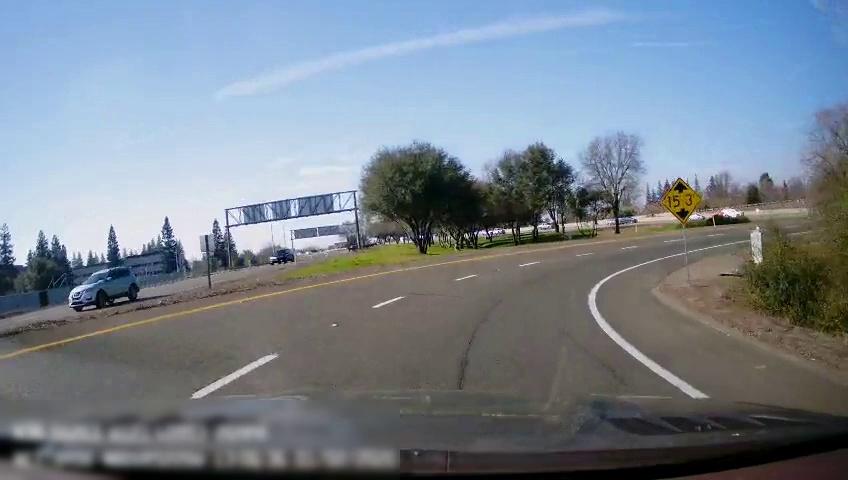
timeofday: Day
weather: Sunny
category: Drivable Space
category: Drivable Space
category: Vehicles | SUV
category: Vehicles | Truck
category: Lanes | Current Lane
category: Lanes | Current Lane
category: Lanes | Current Lane
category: Lanes | Alternate Lane
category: Traffic | Signs